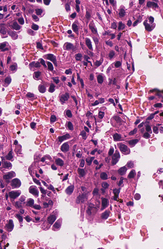
Tumor epithelial tissue: yes
Tumor-associated stroma tissue: no
Normal tissue: no